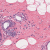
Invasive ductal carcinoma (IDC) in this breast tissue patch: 0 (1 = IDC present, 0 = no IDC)